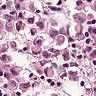
Metastatic tissue present: yes